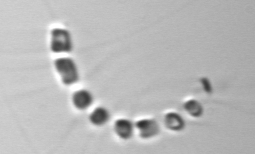
Label: Chaetoceros